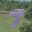
Label: 9